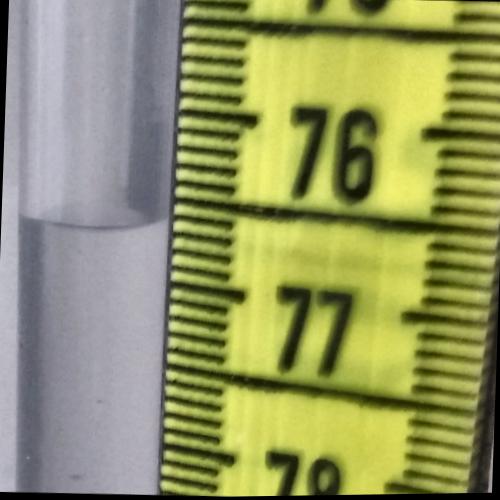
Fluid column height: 76.6 cm